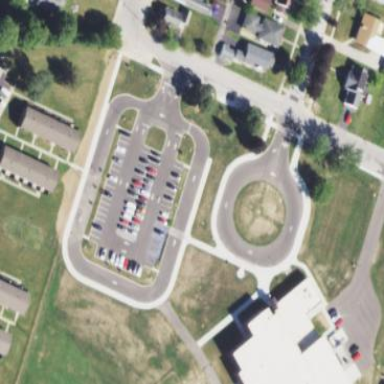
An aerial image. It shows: School building.